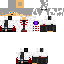
A female skeleton skin with dark skin, wearing brown helmet dressed in a purple armor chest and red pants, featuring a closed mouth.